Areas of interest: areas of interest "Baisheng Flower Garden"
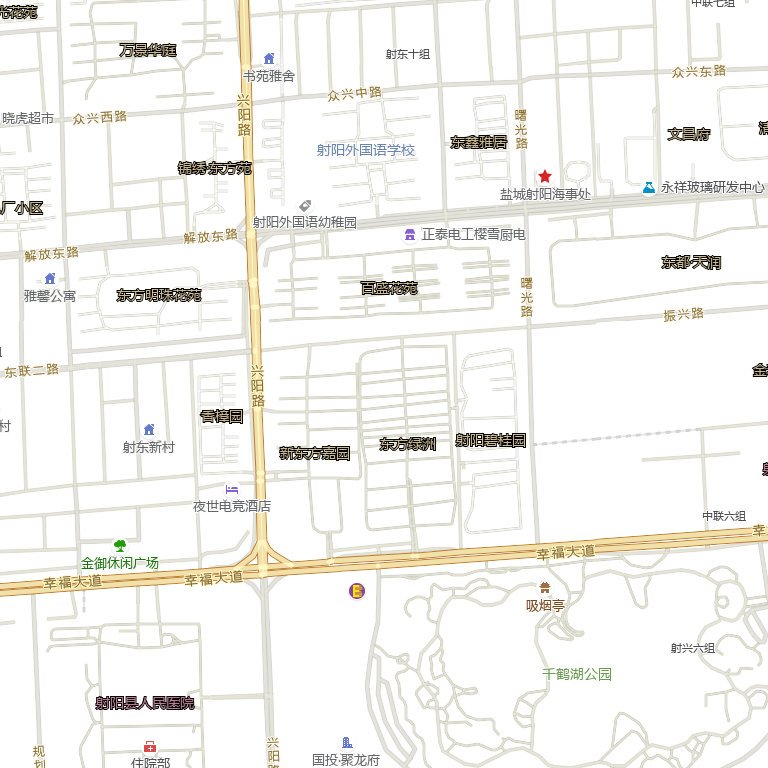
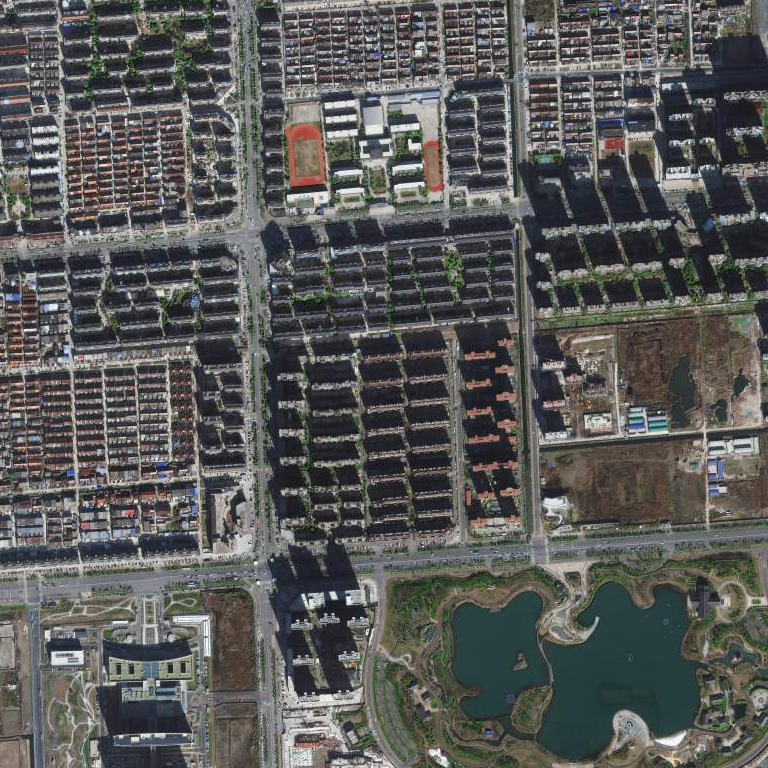